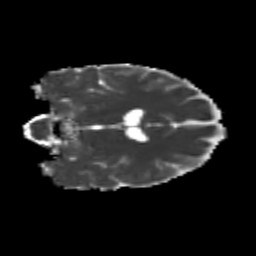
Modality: MD
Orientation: coronal
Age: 25
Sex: female
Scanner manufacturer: siemens
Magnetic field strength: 3 T
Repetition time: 3.5 s
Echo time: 0.104 s